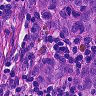
Metastatic tissue present: yes